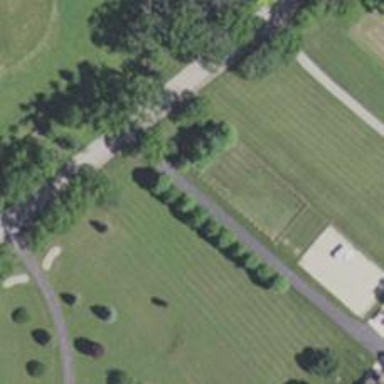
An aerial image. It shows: Driveway leading to service road.